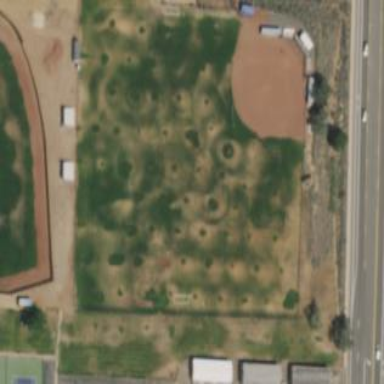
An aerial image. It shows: Softball pitch for leisure sports.